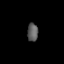
Tissue: prostate
Cell type: T cells
Senescence score: 0.7913
Nuclear area (px): 191
Mean DAPI intensity: 91.372